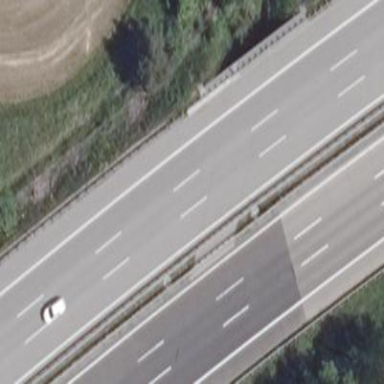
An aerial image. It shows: Man-made bridge.